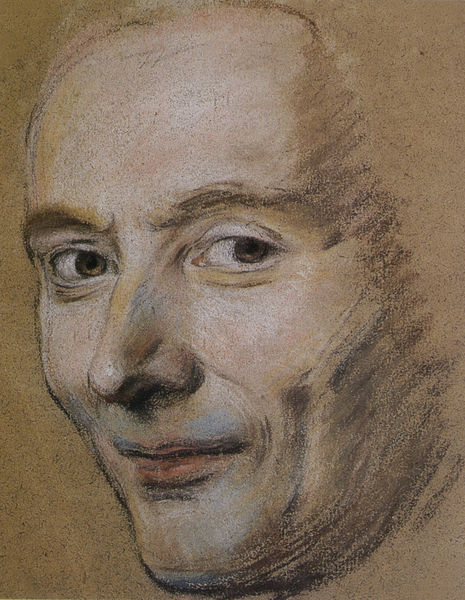
Titel: Portrait d'inconnu
Künstler: Maurice Quentin de La Tour
Standort: Saint-Quentin
Institution: Musée Antoine Lécuyer
Schlagwörter: blau, dunkel, kopf, mann, schatten, weiß, gelb, ocker, braun, grau, haar, kreide, mund, nase, pastell, profil, schwarz, skizze, stirn, zeichnung, blick, rot, beige, hochformat, jung, augen, falten, gesicht, inkarnat, bild, bildnis, portrait, porträt, auge, klassizismus, augenbrauen, kinn, lippe, lippen, ohren, schön, lächeln, farbig, seitlich, wangen, papier, studie, farben, farbe, sepia, falte, grübchen, brauen, wiess, wange, dreiviertelprofil, lächelnd, striche, umriss, lachen, offen, kohle, schraffur, schraffuren, mundwinkel, strich, selbstbildnis, schiller, schraffiert, malen, portrai, pupille, unvollendet, toulouse-lautrec, karton, selbstportrait, seiten, halbprofil, verwischt, zeichnen, lenbach, aufklärung, rötel, nasenflügel, nett, hautfarben, tour, pastellkreide, wisch, verschmitzt, gehöht, höhung, lid, gehoben, braune augen, höhungen, lachfalten, wischtechnik, augenwinkel, shraffur, latour, unsigniert, süffisant, schlaumeier, süffisanz, zeichenn, 1800, unvollende, weiss gehoben, liuppel, kreid3e, braunaugig